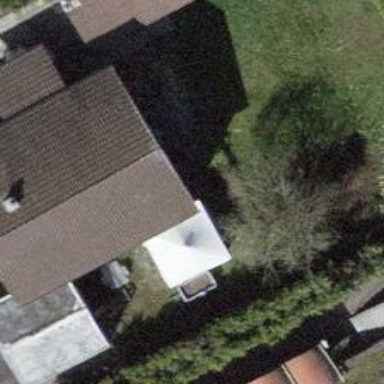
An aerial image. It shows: Detached building with gabled roof.